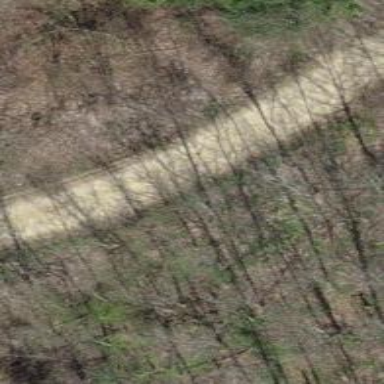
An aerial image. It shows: Gravel track with grade 2 quality.